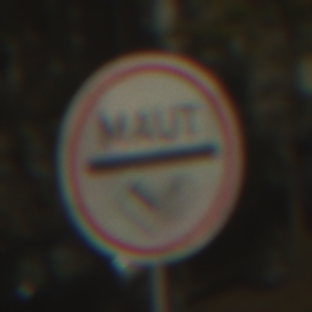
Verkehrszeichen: MautflichtigeStrecke
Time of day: SunriseSunset
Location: Outdoor (Urban)
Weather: PartlyCloudy
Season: Autumn
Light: Natural